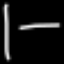
Label: line